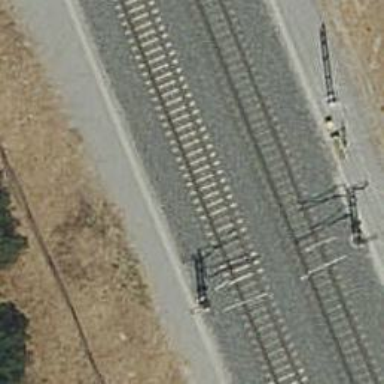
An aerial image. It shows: Railway track with contact lines for electrification.